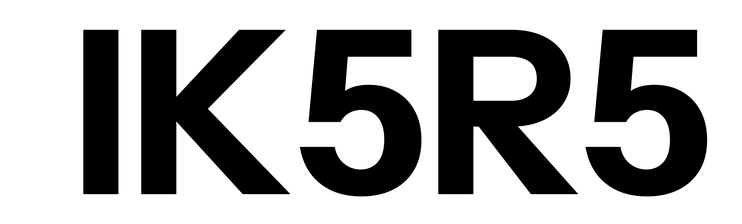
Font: InstrumentSans_Bold